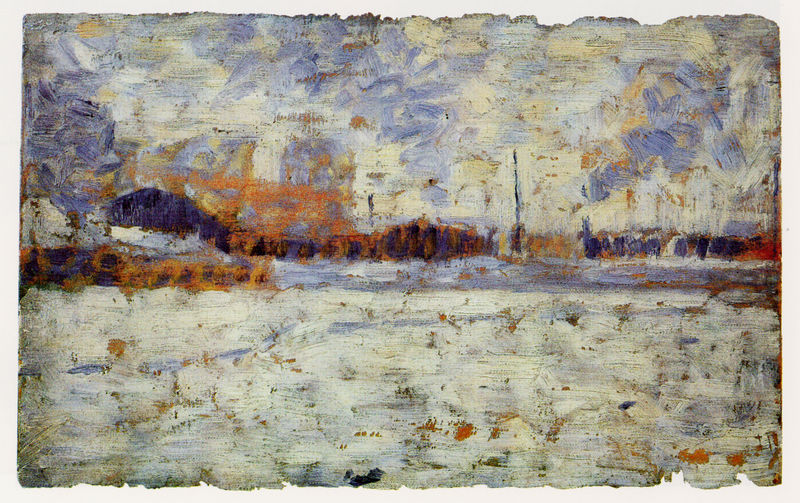
Titel: Effet de neige; hiver en banlieue
Künstler: Georges Pierre Seurat
Standort: New York (New York)
Institution: Woodner Family Collection
Schlagwörter: blau, dunkel, gemälde, gewitter, himmel, meer, schatten, wasser, weiß, wolken, fluss, gelb, grün, impressionismus, landschaft, ocker, see, stadt, teich, ufer, fenster, grau, hell, hintergrund, licht, orange, strasse, vordergrund, blick, dach, gebäude, haus, rot, schnee, weg, wolke, beige, architektur, holland, öl, bach, ebene, horizont, häuser, hügel, spiegelung, flach, hütte, pastos, turm, hellblau, schnell, schiff, wellen, papier, ansicht, perspektive, fahne, mast, nachmittag, abstrakt, leer, dächer, farbe, lila, weis, winter, geschäfte, läden, platz, moment, hafen, kai, pastös, fahnenmast, sturm, dunkelblau, impressionistisch, stimmung, impressionisten, ölfarbe, eindruck, impression, momentaufnahme, hälfte, scheune, rechteck, übergänge, topografie, pinsel, neu, verwischt, freiluftmalerei, stange, unfertig, halbiert, januar, fahnenstange, rost, zerfetzt, verschmiert, realität, farbimpression, fabbrik, horitzontal